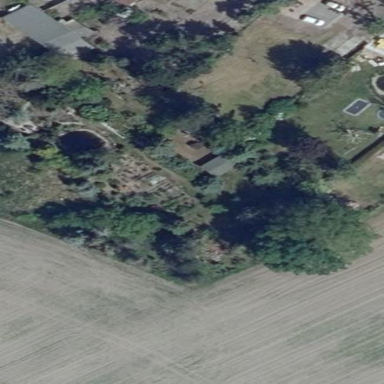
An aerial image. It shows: Garden that is leisure land.